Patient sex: M
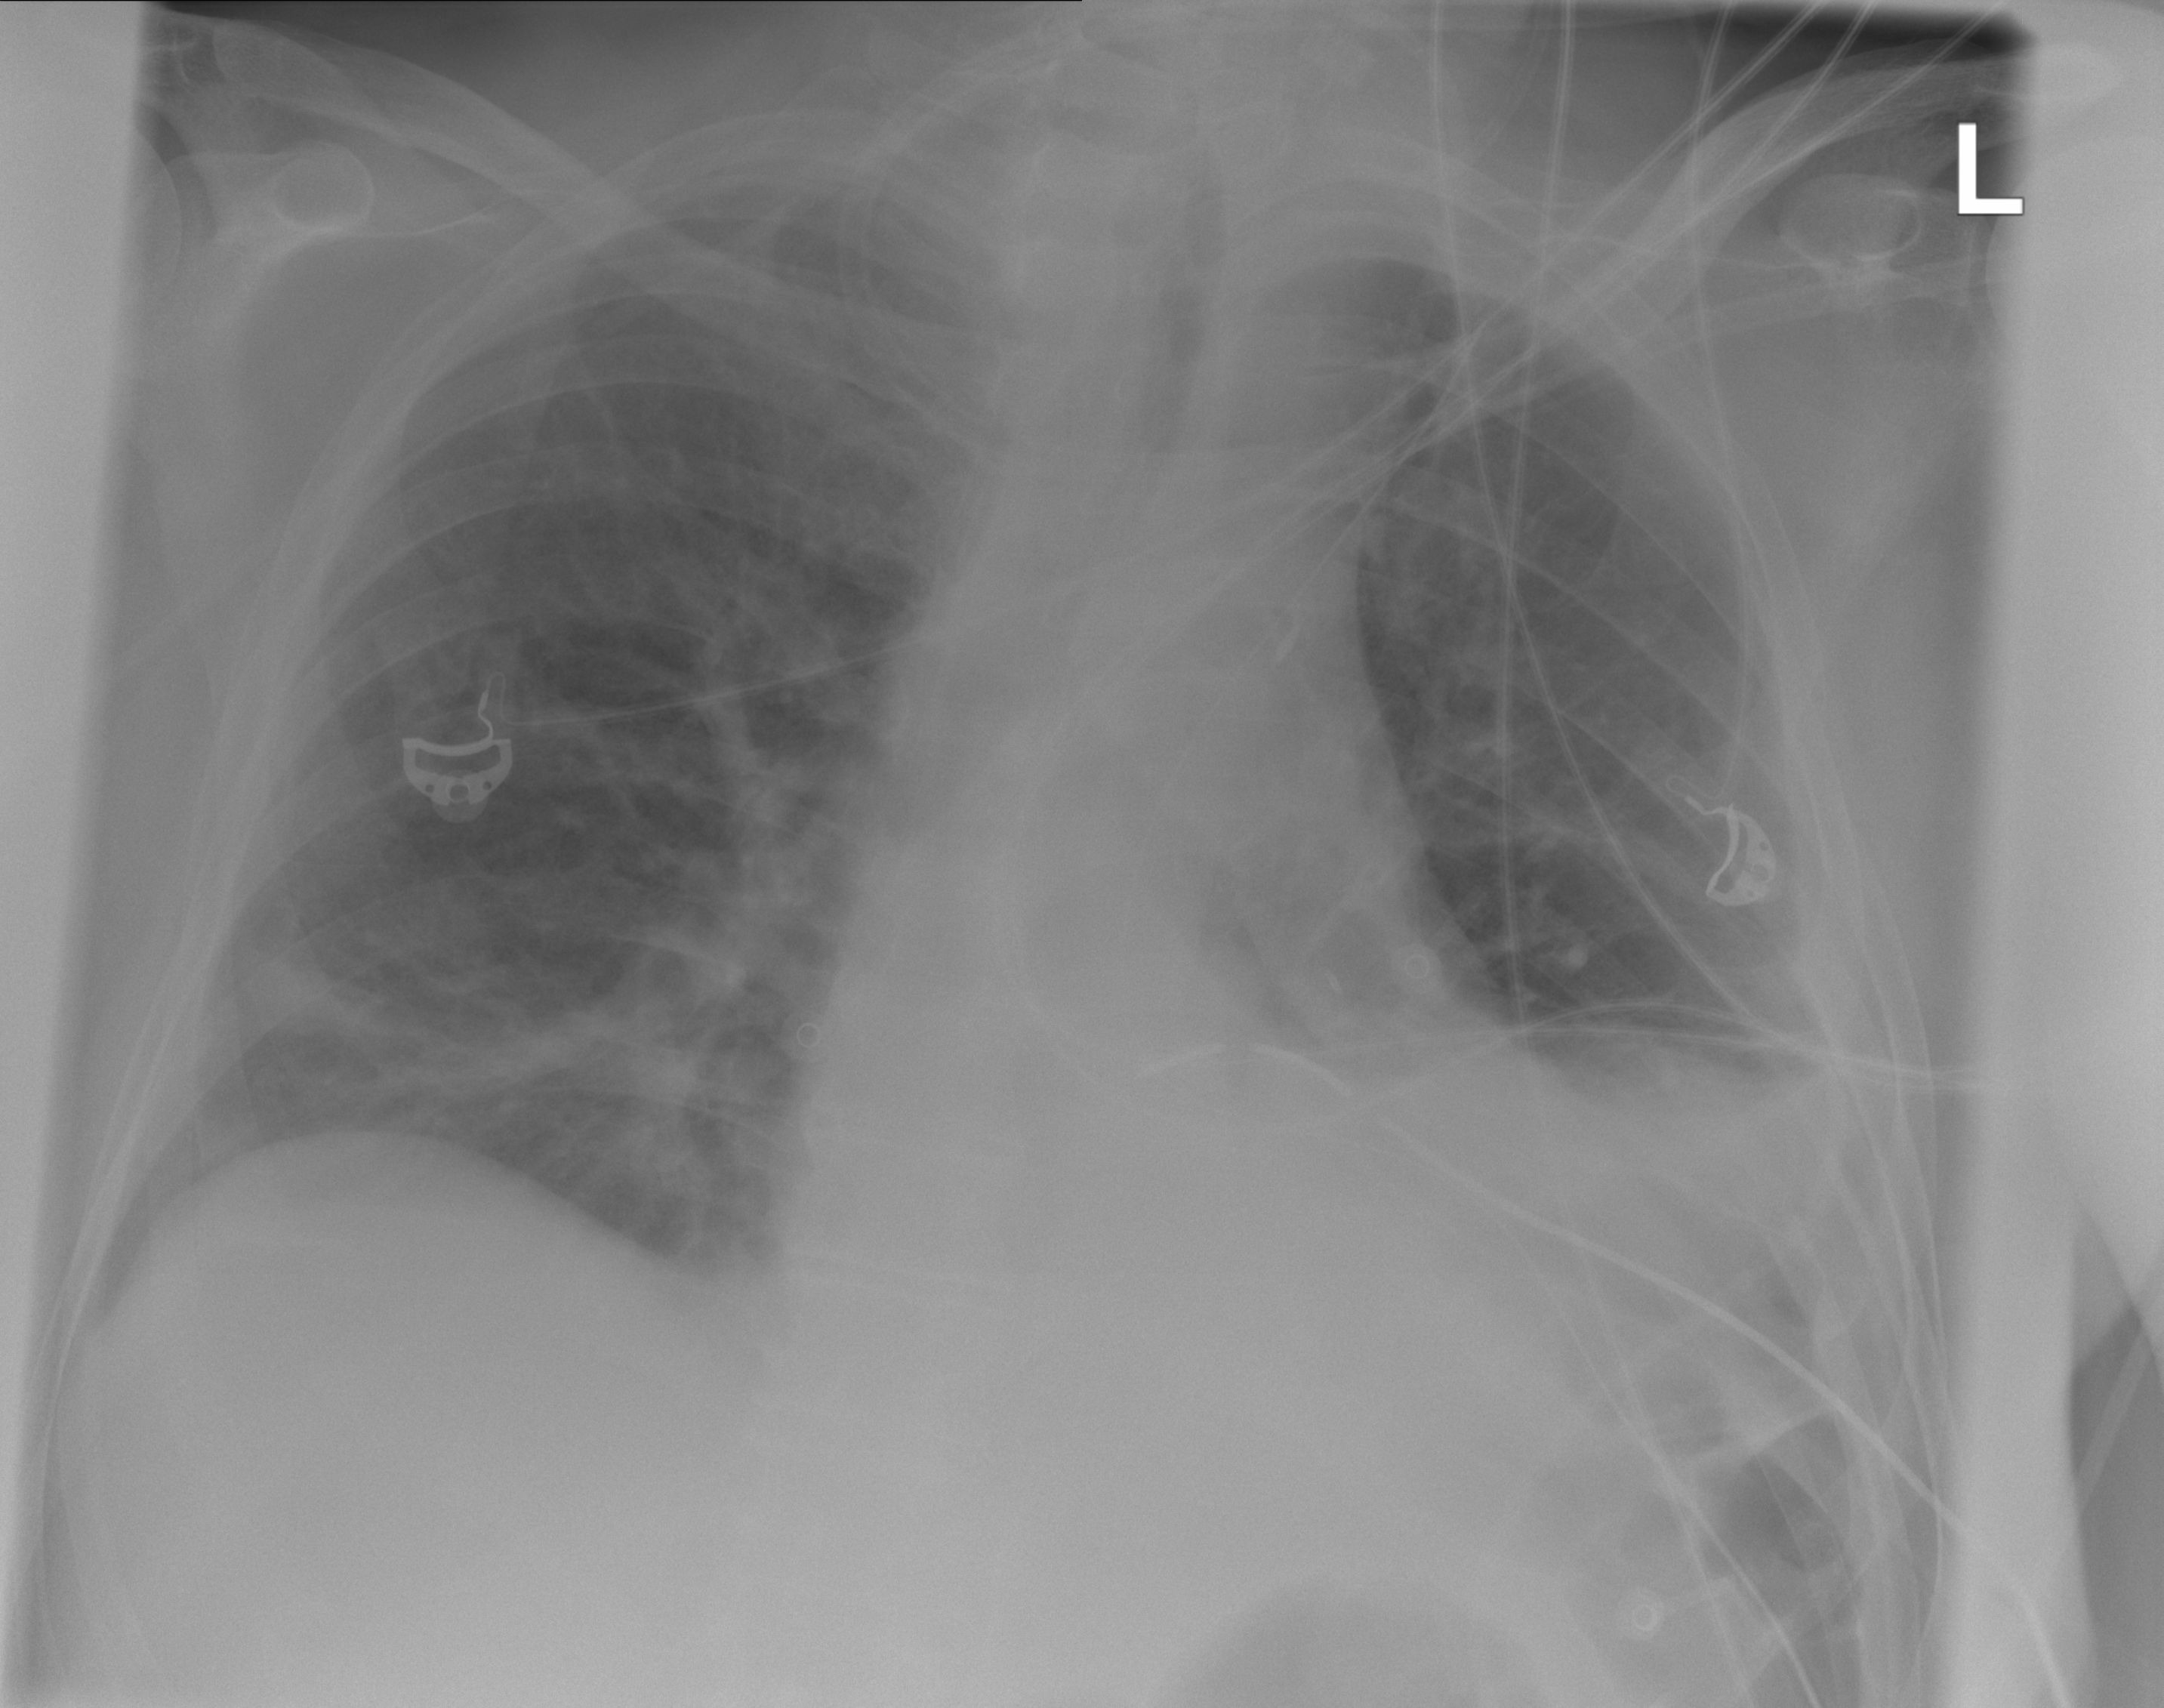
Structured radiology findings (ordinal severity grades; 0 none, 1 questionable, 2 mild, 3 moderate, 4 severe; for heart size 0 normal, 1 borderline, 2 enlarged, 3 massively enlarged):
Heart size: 0
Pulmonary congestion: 0
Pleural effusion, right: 0
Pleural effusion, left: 0
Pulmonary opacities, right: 0
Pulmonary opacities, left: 0
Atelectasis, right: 0
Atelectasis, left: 2